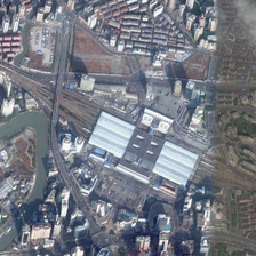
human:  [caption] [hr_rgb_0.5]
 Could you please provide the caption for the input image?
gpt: There is an artificial lake near the railway station.

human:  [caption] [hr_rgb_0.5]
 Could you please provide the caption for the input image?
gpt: There is an artificial lake near the railway station.

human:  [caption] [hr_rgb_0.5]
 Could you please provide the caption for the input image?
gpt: There are some curved railways in the railway station.

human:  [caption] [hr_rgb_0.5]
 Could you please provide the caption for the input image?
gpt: The railway station has several curved railways.

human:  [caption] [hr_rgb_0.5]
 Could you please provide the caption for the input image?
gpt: There are some winding railways in the railway station.